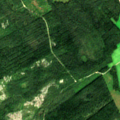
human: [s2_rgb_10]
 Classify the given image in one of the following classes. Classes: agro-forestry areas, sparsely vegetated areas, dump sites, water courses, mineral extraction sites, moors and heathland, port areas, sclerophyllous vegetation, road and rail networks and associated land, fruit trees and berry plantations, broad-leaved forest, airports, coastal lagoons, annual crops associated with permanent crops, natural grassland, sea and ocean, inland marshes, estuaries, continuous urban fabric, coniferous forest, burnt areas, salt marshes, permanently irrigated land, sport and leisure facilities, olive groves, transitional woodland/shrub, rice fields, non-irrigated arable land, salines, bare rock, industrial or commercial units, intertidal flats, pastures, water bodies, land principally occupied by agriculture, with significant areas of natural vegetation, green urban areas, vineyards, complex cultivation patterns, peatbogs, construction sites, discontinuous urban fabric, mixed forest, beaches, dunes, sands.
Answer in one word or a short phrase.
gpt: coniferous forest, transitional woodland/shrub